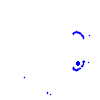
Particle: pion